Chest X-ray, PA view. Patient: 9 years old, sex M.
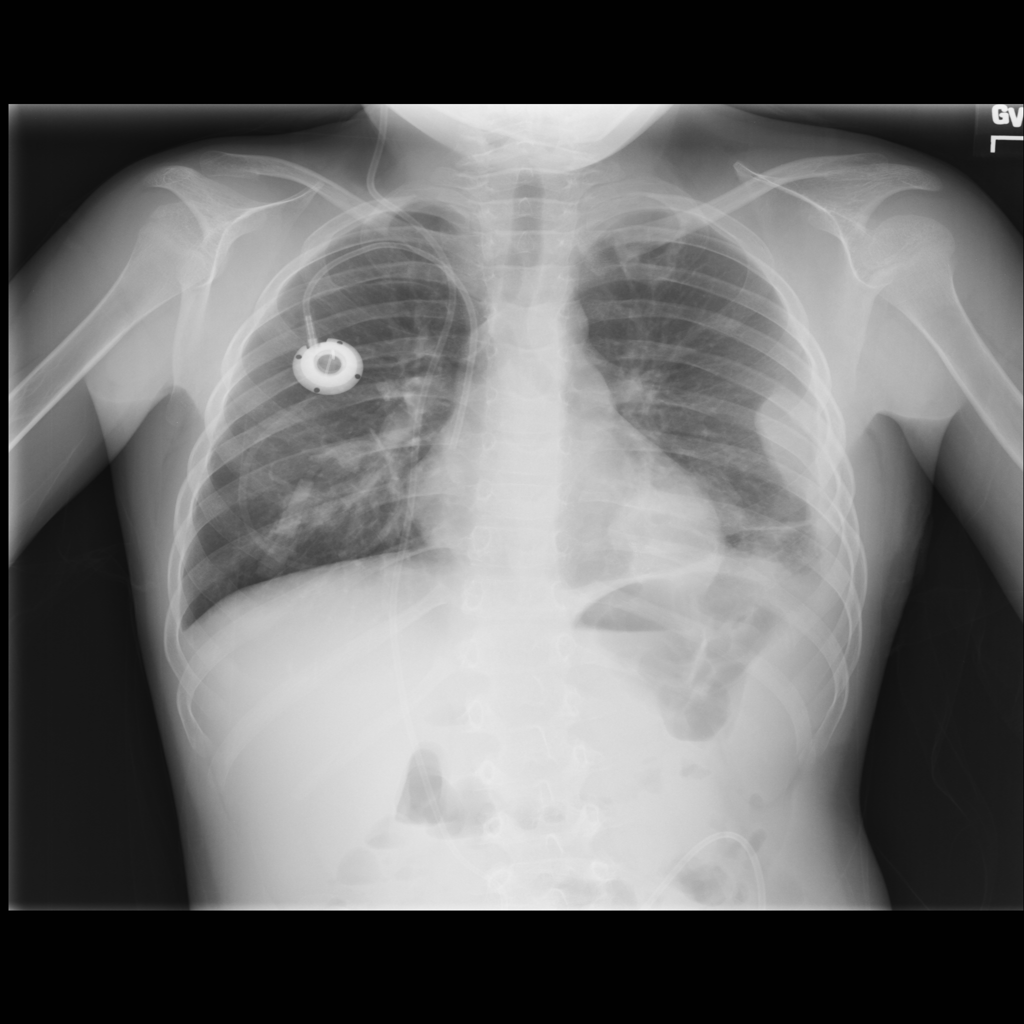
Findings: Mass